Question: I am working on a project in webgl (I cannot use three.js or other lib) and when I render skybox it looks like this:

as you can see, on the edges of the cube there are some lines, so it can be said where skybox textures meet. So it has to be something wrong with my drawing code.
My cube .obj:
'''
v 500 500 500
v 500 500 -500
v 500 -500 500
v 500 -500 -500
v -500 500 -500
v -500 500 500
v -500 -500 -500
v -500 -500 500
vt 0 1
vt 0 0
vt 1 1
vt 0 0
vt 1 0
vt 1 1
vt 0 1
vt 0 0
vt 1 1
vt 0 0
vt 1 0
vt 1 1
vt 0 1
vt 0 0
vt 1 1
vt 0 0
vt 1 0
vt 1 1
vt 0 1
vt 0 0
vt 1 1
vt 0 0
vt 1 0
vt 1 1
vt 0 1
vt 0 0
vt 1 1
vt 0 0
vt 1 0
vt 1 1
vt 0 1
vt 0 0
vt 1 1
vt 0 0
vt 1 0
vt 1 1
vn 1 0 0
vn 1 0 0
vn 1 0 0
vn 1 0 0
vn 1 0 0
vn 1 0 0
vn -1 0 0
vn -1 0 0
vn -1 0 0
vn -1 0 0
vn -1 0 0
vn -1 0 0
vn 0 1 0
vn 0 1 0
vn 0 1 0
vn 0 1 0
vn 0 1 0
vn 0 1 0
vn 0 -1 0
vn 0 -1 0
vn 0 -1 0
vn 0 -1 0
vn 0 -1 0
vn 0 -1 0
vn 0 0 1
vn 0 0 1
vn 0 0 1
vn 0 0 1
vn 0 0 1
vn 0 0 1
vn 0 0 -1
vn 0 0 -1
vn 0 0 -1
vn 0 0 -1
vn 0 0 -1
vn 0 0 -1
f 1/1/1 3/2/2 2/3/3
f 3/4/4 4/5/5 2/6/6
f 5/7/7 7/8/8 6/9/9
f 7/10/10 8/11/11 6/12/12
f 5/13/13 6/14/14 2/15/15
f 6/16/16 1/17/17 2/18/18
f 8/19/19 7/20/20 3/21/21
f 7/22/22 4/23/23 3/24/24
f 6/25/25 8/26/26 1/27/27
f 8/28/28 3/29/29 1/30/30
f 2/31/31 4/32/32 5/33/33
f 4/34/34 7/35/35 5/36/36
'''
My drawing code:
'''
for(var i=0, len=TexturesArray.length; i<len; i++) {
_gl.bindTexture(_gl.TEXTURE_2D, TexturesArray[i].glTex);
_gl.drawElements(_gl.TRIANGLES, (Object.offset ? Object.offset : Object.Triangles.length), _gl.UNSIGNED_SHORT, i*6*2);
}
'''
Texture loads:
'''
this.loadTexture = function(Img, opts){
var TempTex = _gl.createTexture();
_gl.bindTexture(_gl.TEXTURE_2D, TempTex);
//_gl.pixelStorei(_gl.UNPACK_FLIP_Y_WEBGL, true);
_gl.texImage2D(_gl.TEXTURE_2D, 0, _gl.RGBA, _gl.RGBA, _gl.UNSIGNED_BYTE, Img);
_gl.texParameteri(_gl.TEXTURE_2D, _gl.TEXTURE_MAG_FILTER, _gl.LINEAR);
_gl.texParameteri(_gl.TEXTURE_2D, _gl.TEXTURE_MIN_FILTER, _gl.LINEAR_MIPMAP_NEAREST);
_gl.generateMipmap(_gl.TEXTURE_2D);
_gl.bindTexture(_gl.TEXTURE_2D, null);
return TempTex;
};
'''
Does anybody know what can be the issue ?
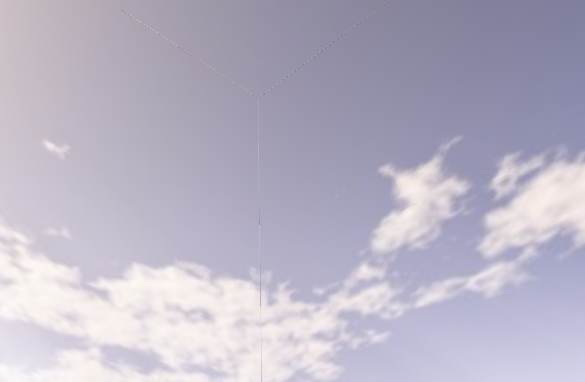
Answer: Just try to add:
'''
gl.texParameteri(gl.TEXTURE_2D, gl.TEXTURE_WRAP_S, gl.CLAMP_TO_EDGE);
gl.texParameteri(gl.TEXTURE_2D, gl.TEXTURE_WRAP_T, gl.CLAMP_TO_EDGE);
'''
It should help if you don't use Cube Maps.